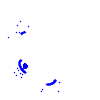
Particle: electron